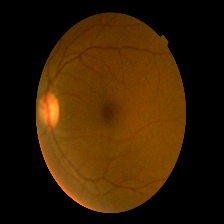
Diabetic retinopathy grade: Mild